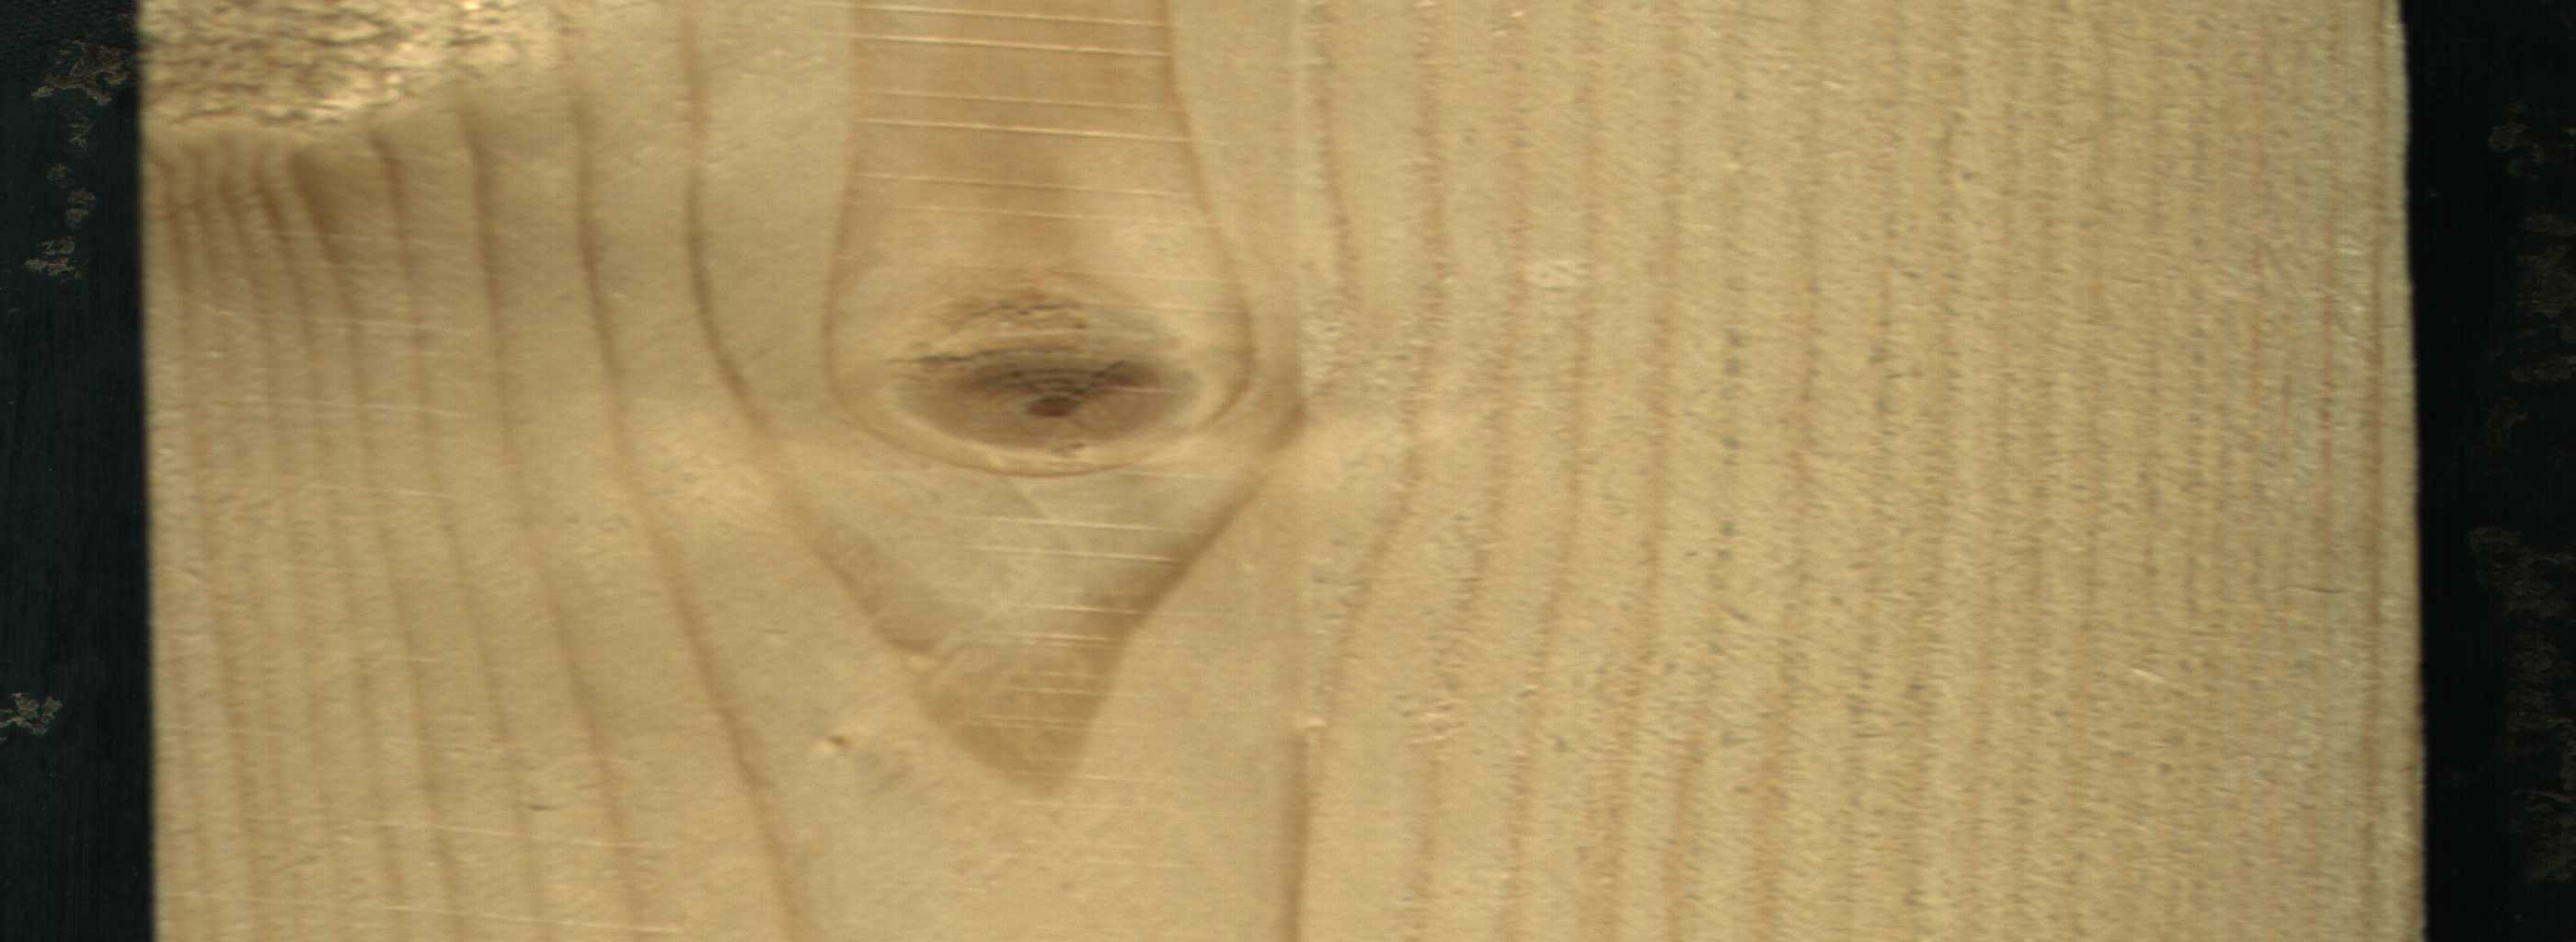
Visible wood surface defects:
Live_Knot